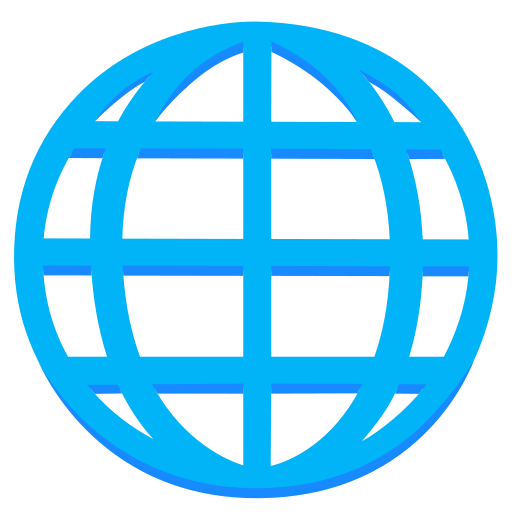
Emoji: 🌐